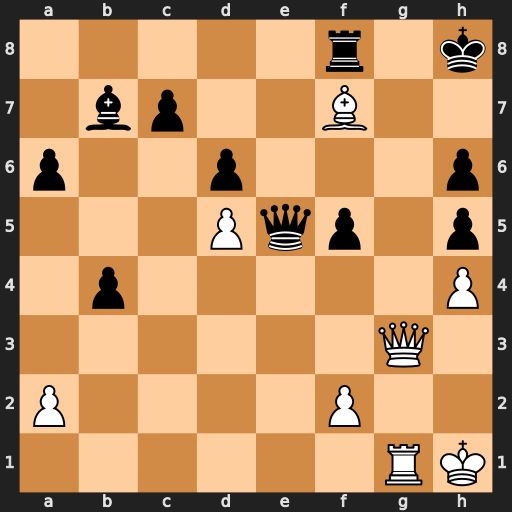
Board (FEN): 5r1k/1bp2B2/p2p3p/3Pqp1p/1p5P/6Q1/P4P2/6RK
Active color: w
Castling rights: -
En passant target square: -
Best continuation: Qg6 Bxd5+ Bxd5